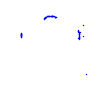
Particle: kaon